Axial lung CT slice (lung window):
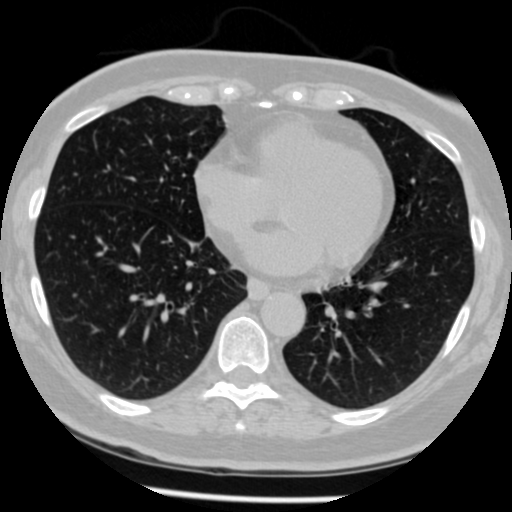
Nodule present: no